Question: I need to do un update on an app that is on the appStore, but right now im on holidays very far from my work computer (Lion os xcode 4), so Im using another computer (Snow leopard 10.6.8, xcode 4),
I have exported the svn repo with the source code [which was working fine on ios5 and ios4 on the lion machine],
but now to my horror, the app crashes in ios 5 simulator[no message for the crash in the log]

It works fine on ios4 simulator
so is this related to the different os?
I dont have here my ipad to test so I dont know if it would work on the actual device,
so what can it be?
thanks!
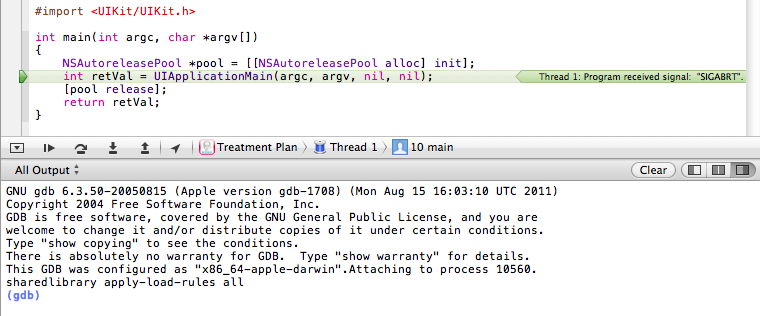
Answer: Looks like an uncaught exception isn't being logged. Add the following to your main.m:
'''
#ifdef DEBUG
void eHandler(NSException *);
void eHandler(NSException *exception) {
NSLog(@"%@", exception);
NSLog(@"%@", [exception callStackSymbols]);
}
#endif
int main(int argc, char *argv[]) {
#ifdef DEBUG
NSSetUncaughtExceptionHandler(&eHandler);
#endif
...rest of your main function here...
}
'''